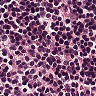
Metastatic tissue present: no